Aerial crown-view tile of a tropical tree (Barro Colorado Island, Panama), acquired 20250317:
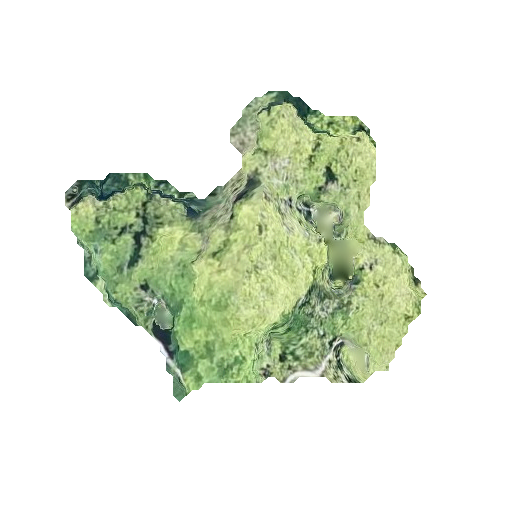
Species: Terminalia amazonia
GBIF accepted scientific name: Terminalia amazonica
Crown area: 99.485 m²